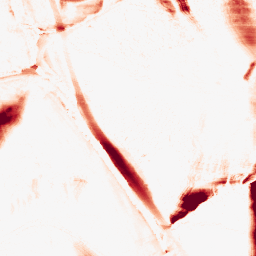
Category: morphological
Decomposition family: morphological_ellipse
Decomposition parameters: operation: opening
width: 10
height: 50
Upsampling method: cubic_catmull_rom
Upsampling parameters: scale: 8
Upsampling scale: 8